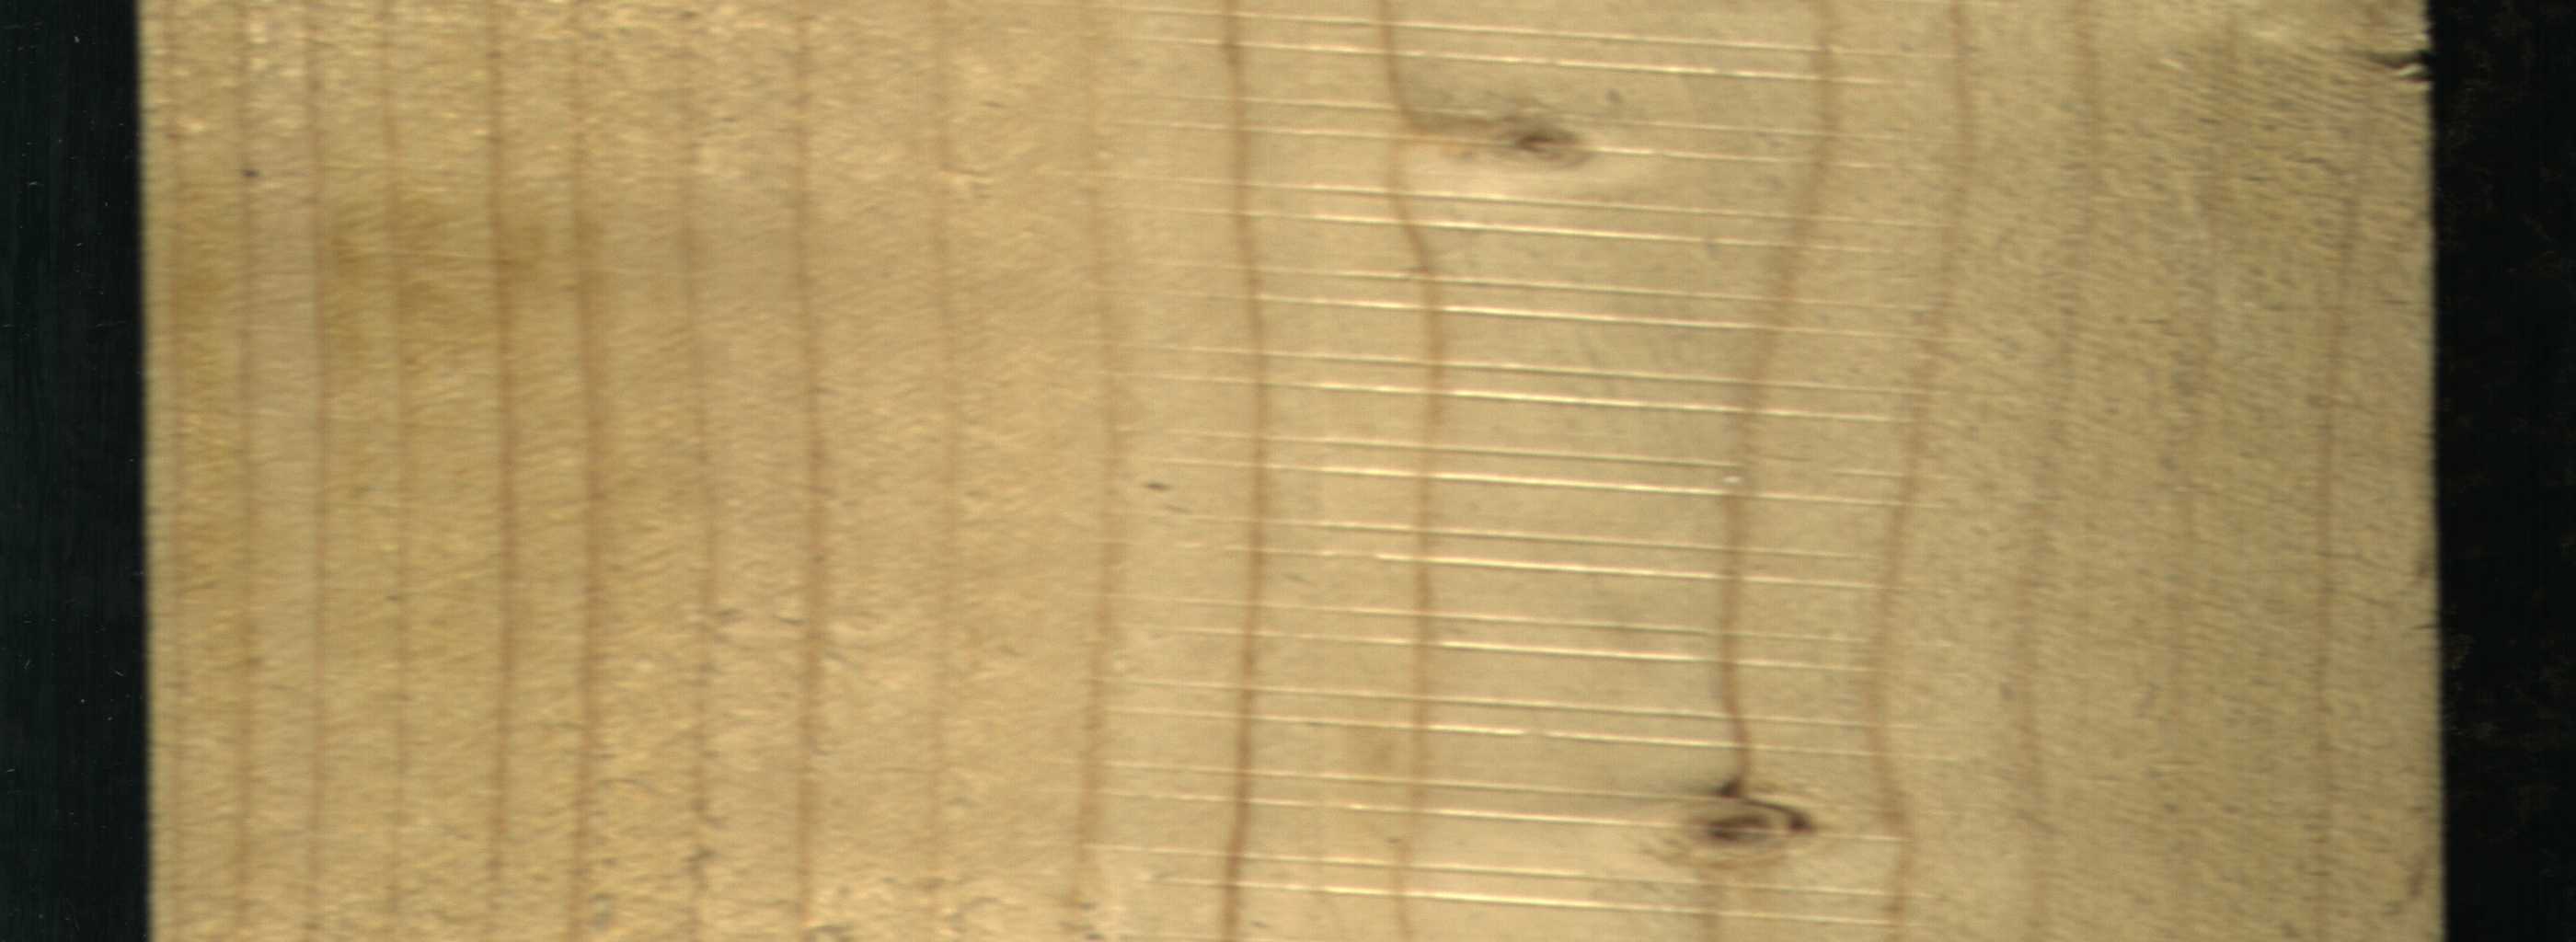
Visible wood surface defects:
Live_Knot
Live_Knot